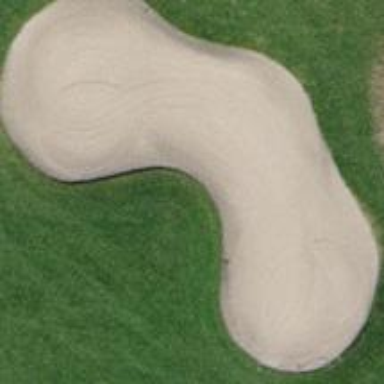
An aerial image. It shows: Sand bunker on golf course.